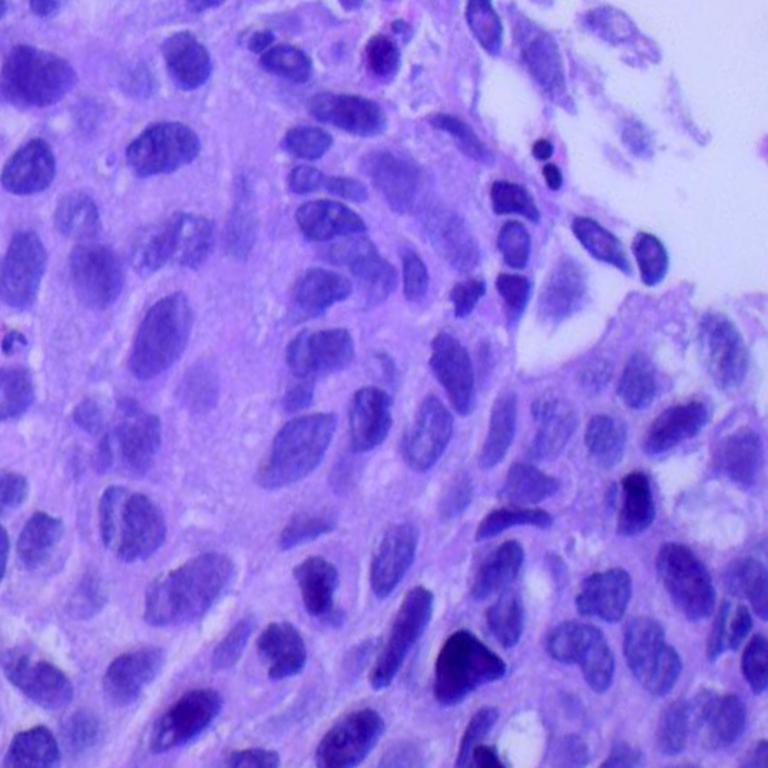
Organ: lung
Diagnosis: squamous carcinomas